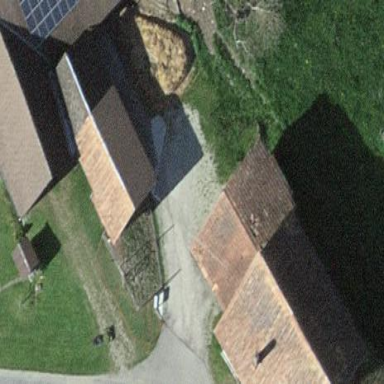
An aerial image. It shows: Rural barn.